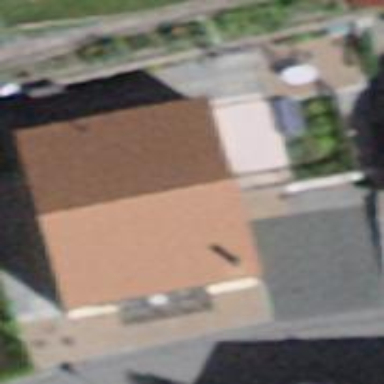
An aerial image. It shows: Building with gabled roof oriented across its structure.